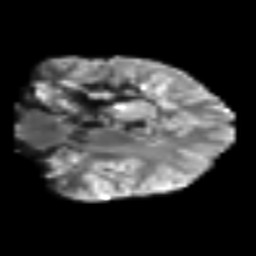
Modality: T2w
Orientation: coronal
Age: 31
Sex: female
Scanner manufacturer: siemens
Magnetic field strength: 3 T
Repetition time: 6.1 s
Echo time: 0.101 s